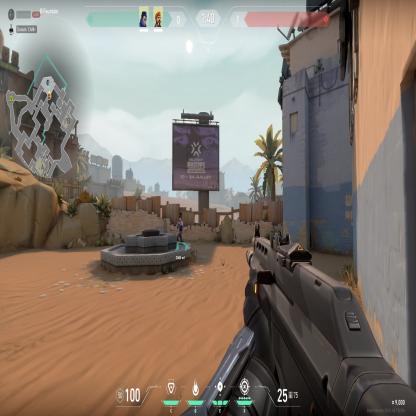
Label: teammate